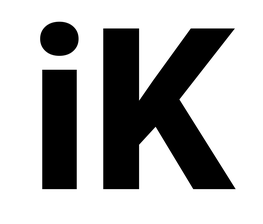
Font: Roboto_ExtraBold